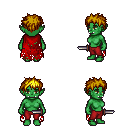
a pixel art fantasy rpg character, female body template, orc, green skin, red tattered cape, red pants, blonde bedhead hairstyle, dagger, four views (front, back, left, right), 2x2 character sprite sheet, small pixel art, hard edges, no anti-aliasing